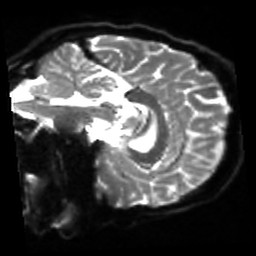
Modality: sbref
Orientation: sagittal
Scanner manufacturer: siemens
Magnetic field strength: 3 T
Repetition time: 4 s
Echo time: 0.0594 s